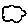
Label: cloud